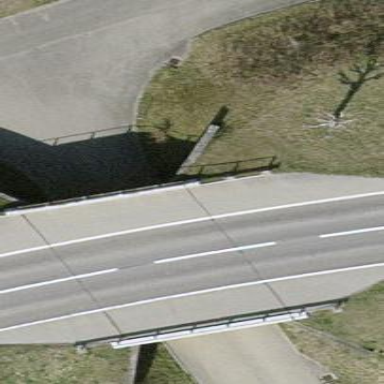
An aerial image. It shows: Bridge with beam structure.